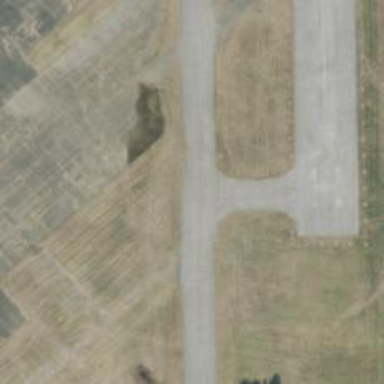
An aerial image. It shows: Image of taxiway at airport.